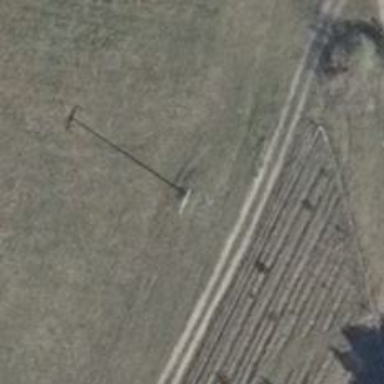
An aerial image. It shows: Power pole.